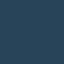
Label: SeaLake